Field crop: maize
Growth stage: 2
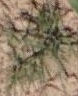
Species: salsola